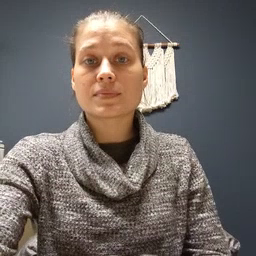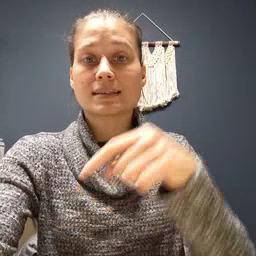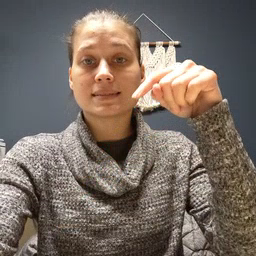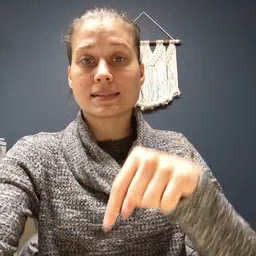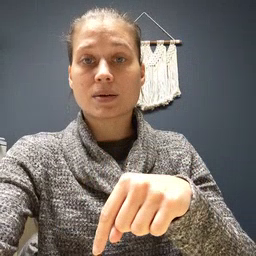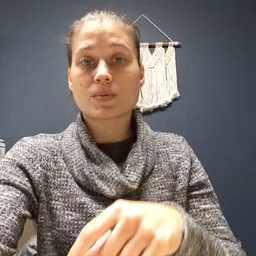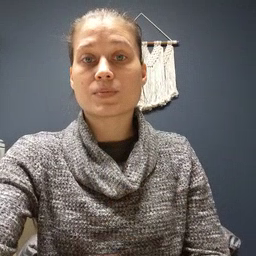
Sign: down